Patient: sex F, age 65
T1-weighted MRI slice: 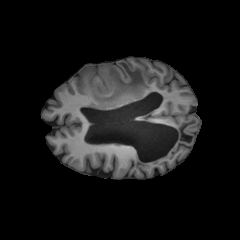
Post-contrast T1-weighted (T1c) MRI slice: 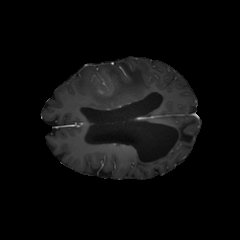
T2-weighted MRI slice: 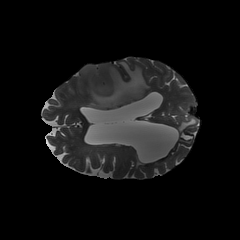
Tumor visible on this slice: yes
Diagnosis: Glioblastoma, IDH-wildtype
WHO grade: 4